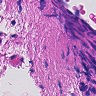
Metastatic tissue present: no